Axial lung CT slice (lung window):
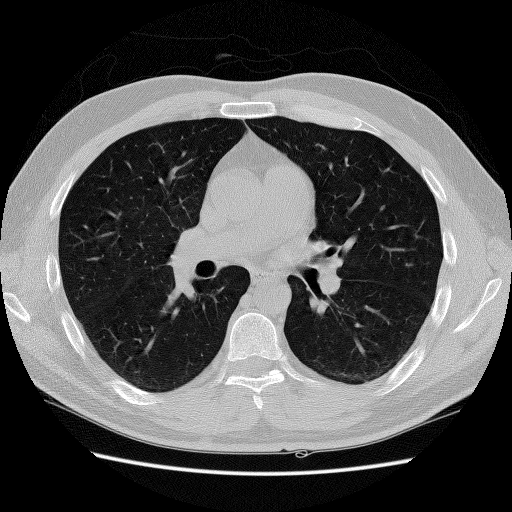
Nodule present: no